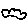
Label: cloud